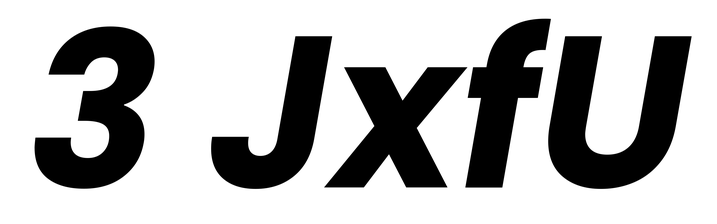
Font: Poppins-BoldItalic